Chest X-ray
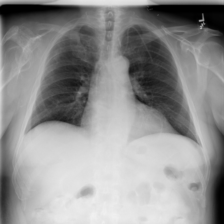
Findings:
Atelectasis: negative
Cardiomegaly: negative
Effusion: negative
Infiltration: negative
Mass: negative
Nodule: negative
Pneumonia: negative
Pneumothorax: negative
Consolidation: negative
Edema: negative
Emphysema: negative
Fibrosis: negative
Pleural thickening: negative
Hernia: negative